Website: bh-photo
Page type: stored-credit-cards
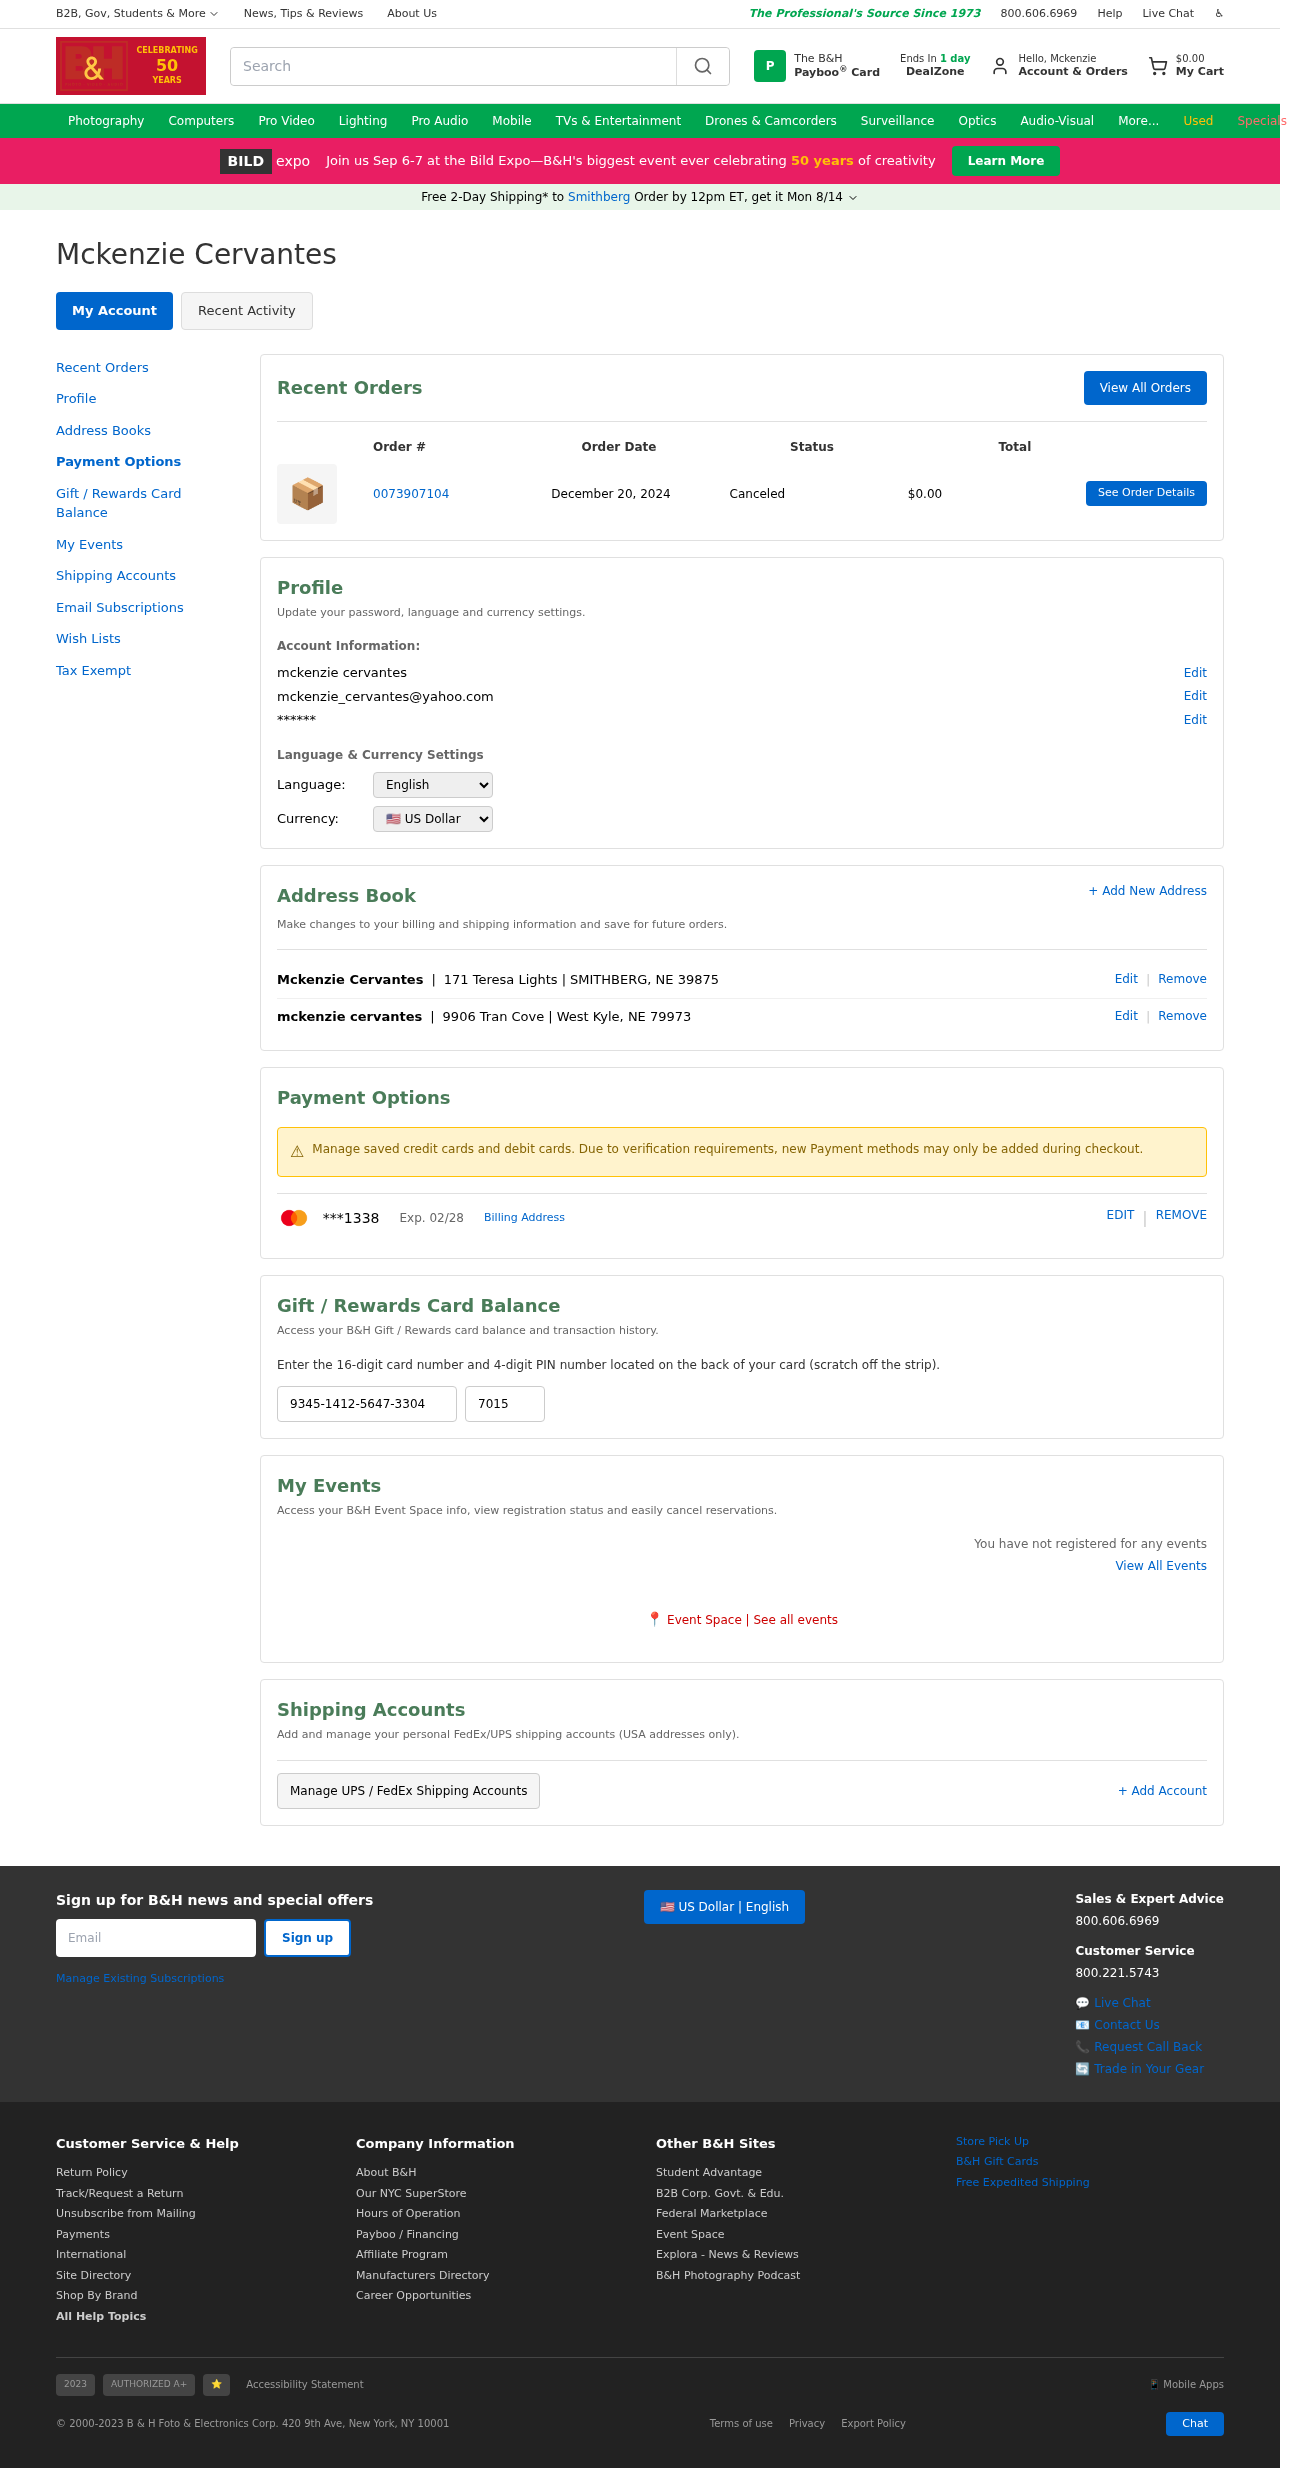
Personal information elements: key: PII_CARD_EXPIRY
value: Exp. 02/28
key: PII_CARD_LAST4
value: ***1338
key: PII_CITY
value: Smithberg
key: PII_EMAIL
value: mckenzie_cervantes@yahoo.com
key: PII_FIRSTNAME
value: Mckenzie
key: PII_FULLNAME
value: mckenzie cervantes
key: PII_FULLNAME
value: Mckenzie Cervantes
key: PII_LOCATION1_CITY_STATE_ZIP
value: West Kyle, NE 79973
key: PII_LOCATION1_STREET
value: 9906 Tran Cove
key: PII_STREET
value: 171 Teresa Lights
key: PII_CITY_STATE_ZIP
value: SMITHBERG, NE 39875
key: PII_GIFT_CODE
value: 9345-1412-5647-3304
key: PII_GIFT_PIN
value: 7015
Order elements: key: ORDER_SUBTOTAL
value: $0.00
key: ORDER_ID
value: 0073907104
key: ORDER_DATE
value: December 20, 2024
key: ORDER_TOTAL
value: $0.00
Search elements: key: HEADER_SEARCH
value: Search